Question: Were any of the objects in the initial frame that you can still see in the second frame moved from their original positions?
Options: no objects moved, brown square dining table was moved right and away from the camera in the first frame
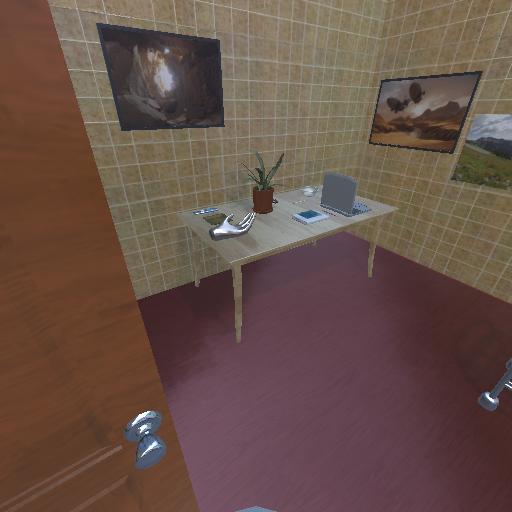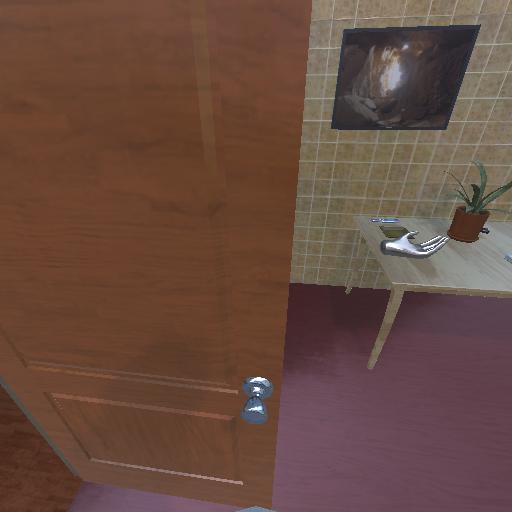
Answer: no objects moved